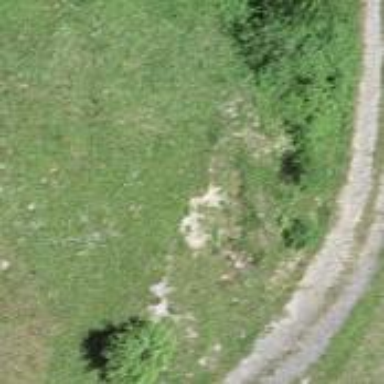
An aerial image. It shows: Path on the ground.